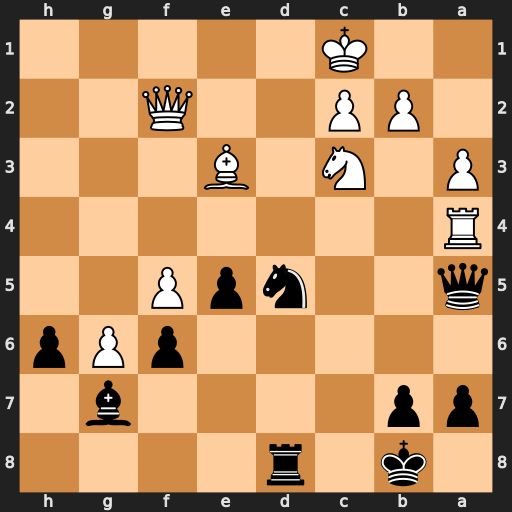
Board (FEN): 1k1r4/pp4b1/5pPp/q2npP2/R7/P1N1B3/1PP2Q2/2K5
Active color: b
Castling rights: -
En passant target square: -
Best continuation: Nxc3 Bxa7+ Ka8 bxc3 Qxa4